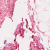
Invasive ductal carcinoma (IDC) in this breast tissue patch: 0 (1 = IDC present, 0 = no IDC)